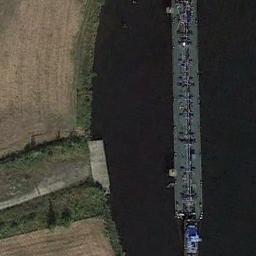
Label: ship